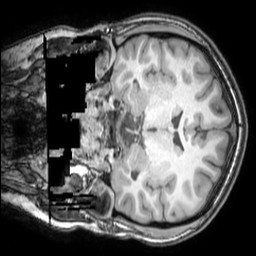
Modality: T1w
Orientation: coronal
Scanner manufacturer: philips
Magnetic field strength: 3 T
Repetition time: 0.008064 s
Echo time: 0.003691 s